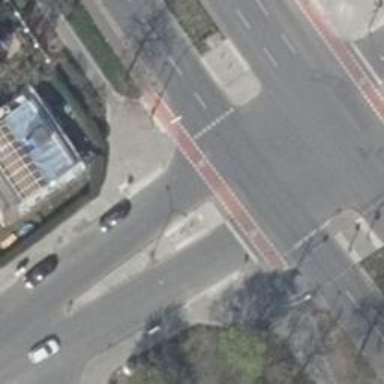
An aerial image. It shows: Unmarked crossing on the road.